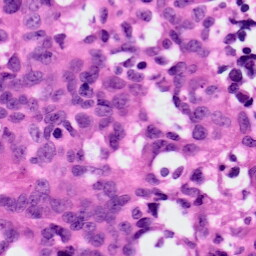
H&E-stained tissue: Ovarian